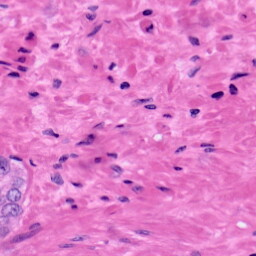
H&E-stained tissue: Prostate